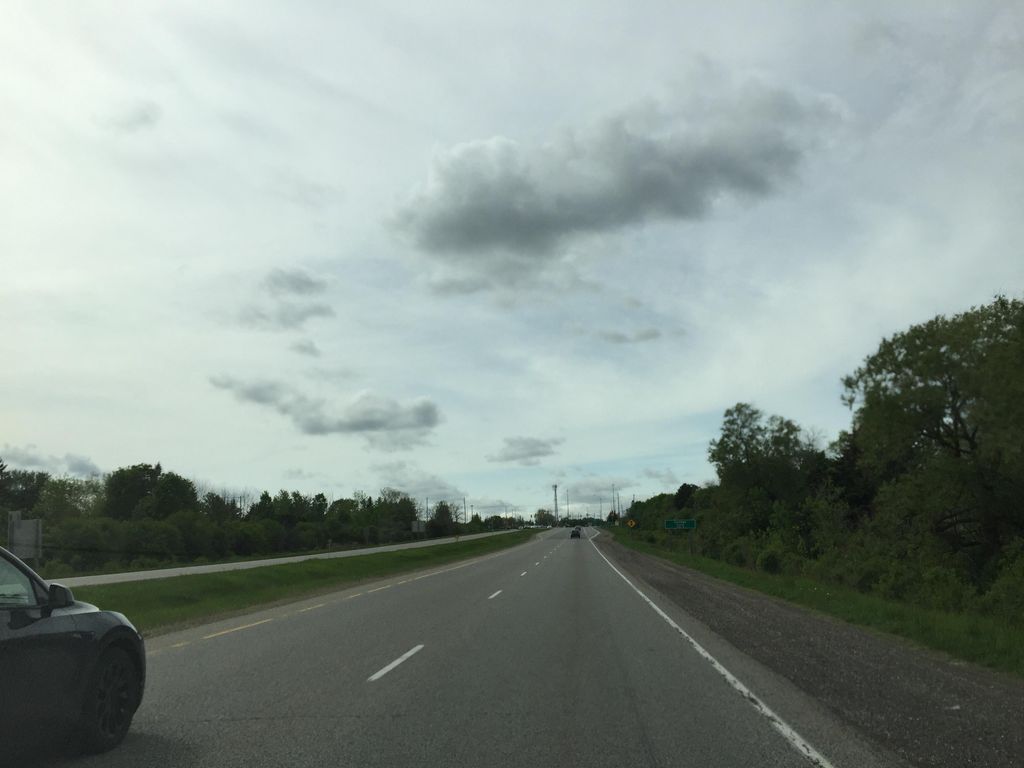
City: kitchener-waterloo